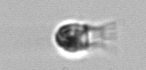
Label: Balanion